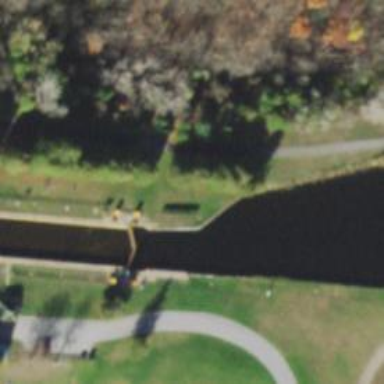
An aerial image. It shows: Lock gate on waterway.